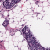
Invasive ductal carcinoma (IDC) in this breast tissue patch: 1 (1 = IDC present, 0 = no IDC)